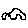
Label: car